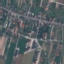
Label: Residential